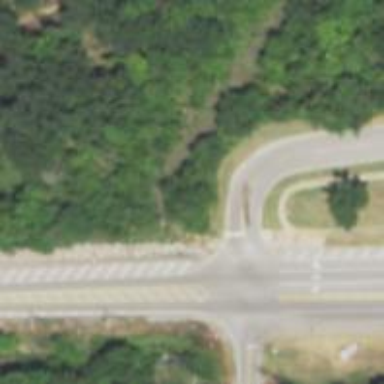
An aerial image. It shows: Road with stop sign.